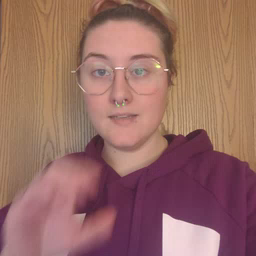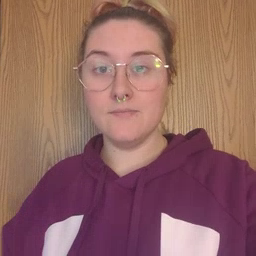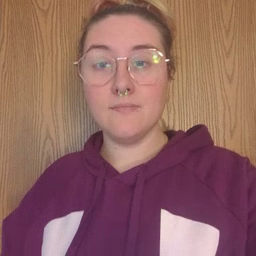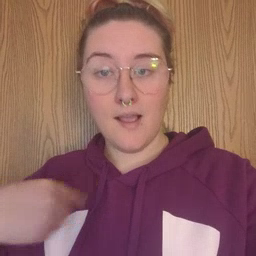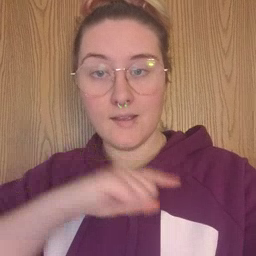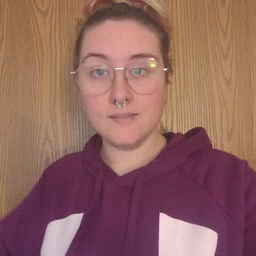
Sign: weus